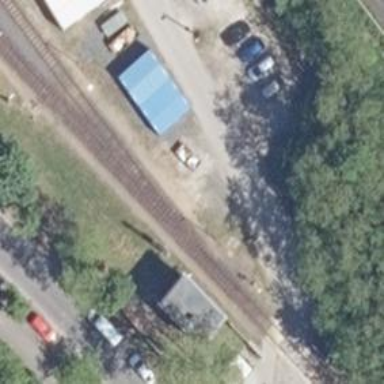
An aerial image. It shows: Railway switch.